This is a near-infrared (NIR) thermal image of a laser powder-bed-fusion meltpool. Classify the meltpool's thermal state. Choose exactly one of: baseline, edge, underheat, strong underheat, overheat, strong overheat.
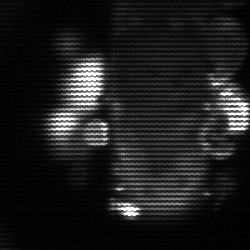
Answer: strong underheat